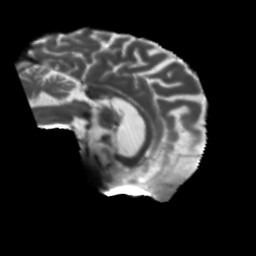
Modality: T2w
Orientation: sagittal
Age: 55
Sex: male
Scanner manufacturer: siemens
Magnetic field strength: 3 T
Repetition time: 5.47 s
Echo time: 0.0854 s